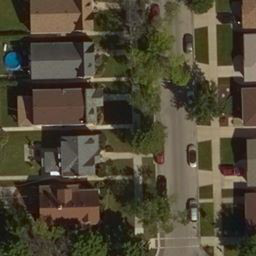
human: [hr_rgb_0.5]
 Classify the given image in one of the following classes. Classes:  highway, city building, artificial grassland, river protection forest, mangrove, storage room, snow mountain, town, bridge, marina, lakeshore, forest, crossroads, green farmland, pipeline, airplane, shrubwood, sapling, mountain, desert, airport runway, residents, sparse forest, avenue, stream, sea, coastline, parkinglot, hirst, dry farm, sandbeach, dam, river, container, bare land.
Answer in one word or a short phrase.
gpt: residents